Aerial crown-view tile of a tropical tree (Barro Colorado Island, Panama), acquired 20250512:
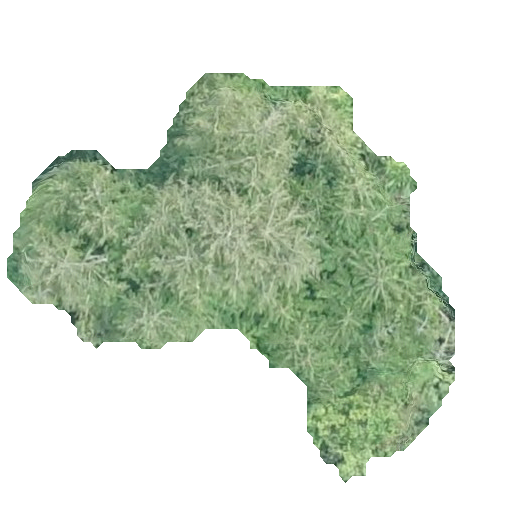
Species: Quararibea stenophylla
GBIF accepted scientific name: Quararibea stenophylla
Crown area: 148.446 m²